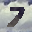
Label: 7